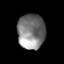
Tissue: prostate
Cell type: Epithelial cells
Senescence score: 0.3059
Nuclear area (px): 944
Mean DAPI intensity: 126.305